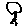
Label: tree